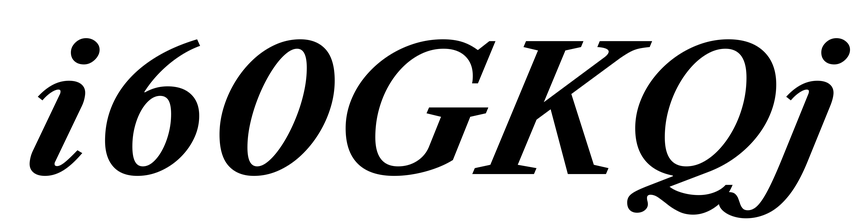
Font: LibreCaslonText-Italic_Bold_Italic